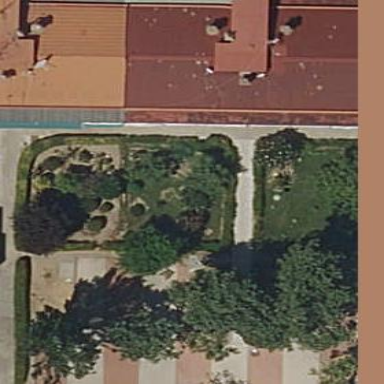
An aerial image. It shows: Garden that is leisure land.